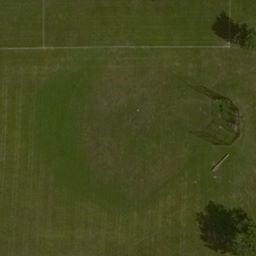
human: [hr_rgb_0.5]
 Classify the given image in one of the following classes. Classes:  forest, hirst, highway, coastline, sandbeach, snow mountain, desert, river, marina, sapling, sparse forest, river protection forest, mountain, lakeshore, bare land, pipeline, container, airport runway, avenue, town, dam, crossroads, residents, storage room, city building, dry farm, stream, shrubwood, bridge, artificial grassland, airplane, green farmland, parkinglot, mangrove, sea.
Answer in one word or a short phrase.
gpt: artificial grassland